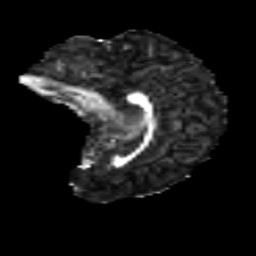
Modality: FA
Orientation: sagittal
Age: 13
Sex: female
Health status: ill
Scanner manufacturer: ge
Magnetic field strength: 3 T
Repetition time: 6.752 s
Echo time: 0.079 s